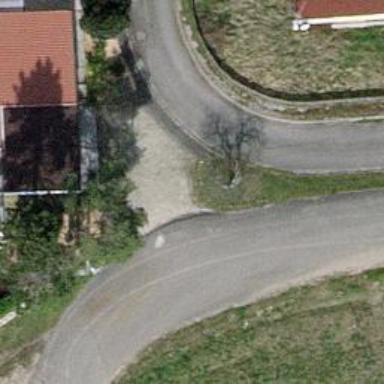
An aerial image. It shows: Driveway with gravel surface.